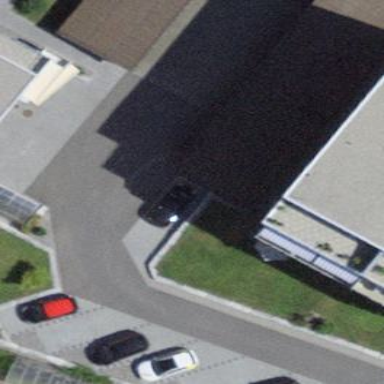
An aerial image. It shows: Group of garages.